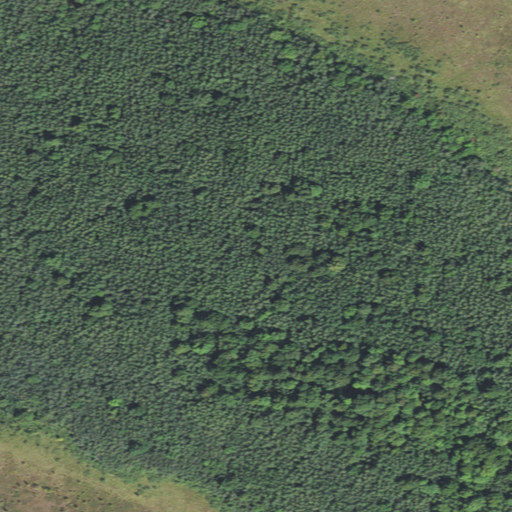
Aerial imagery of island in Wisconsin named Honey Island containing deciduous forest, herbaceous wetlands, and woody wetlands